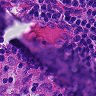
Metastatic tissue present: no